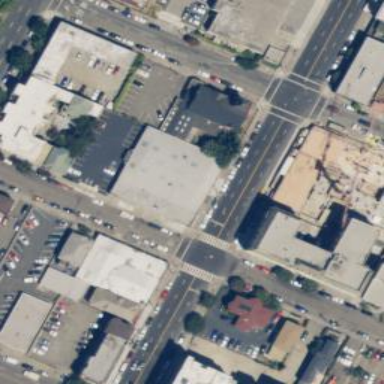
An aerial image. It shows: Building.